Question: how to change background of individual Tab in flutter like This

change backgrounds colour of individual tab in flutter
'''
TabBar(
isScrollable: true,
unselectedLabelStyle: TextStyle(color: Colors.black),
unselectedLabelColor: Colors.black,
indicator:BoxDecoration(
borderRadius: BorderRadius.circular(15),
color: Colors.black),
tabs: [
Tab(
child: Container(
color: Color(0xffebe7e2),
child: Text(
"All",
textAlign: TextAlign.center,
),
),
),
],
),
'''
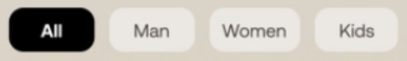
Answer: You can provide tab item look on Container decoration like
'''
class FA extends StatefulWidget {
const FA({super.key});
@override
State<FA> createState() => _FAState();
}
class _FAState extends State<FA> with SingleTickerProviderStateMixin {
late final controller = TabController(length: 3, vsync: this)
..addListener(() {
setState(() {});
});
@override
Widget build(BuildContext context) {
return Scaffold(
body: TabBar(
controller: controller,
isScrollable: true,
unselectedLabelStyle: TextStyle(color: Colors.black),
unselectedLabelColor: Colors.transparent,
indicator: BoxDecoration(),
indicatorPadding: EdgeInsets.zero,
// splashBorderRadius: ,
tabs: [
Tab(
iconMargin: EdgeInsets.zero,
child: Container(
decoration: BoxDecoration(
color: controller.index == 0
? Colors.black
: Color.fromARGB(255, 164, 164, 164),
borderRadius: BorderRadius.circular(16)),
padding: const EdgeInsets.symmetric(horizontal: 16, vertical: 12),
child: Text(
"All",
textAlign: TextAlign.center,
style: TextStyle(
color: controller.index == 0 ? Colors.white : Colors.black,
),
),
),
),
Tab(
iconMargin: EdgeInsets.zero,
child: Container(
decoration: BoxDecoration(
color: controller.index == 1
? Colors.black
: Color.fromARGB(255, 164, 164, 164),
borderRadius: BorderRadius.circular(16)),
padding: const EdgeInsets.symmetric(horizontal: 16, vertical: 12),
child: Text(
"Next btn",
textAlign: TextAlign.center,
style: TextStyle(
color: controller.index == 1 ? Colors.white : Colors.black,
),
),
),
),
],
),
);
}
}
'''